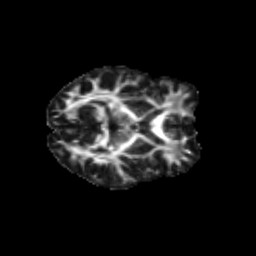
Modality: FA
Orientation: axial
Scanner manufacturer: siemens
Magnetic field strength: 3 T
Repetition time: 9.2 s
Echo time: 0.084 s